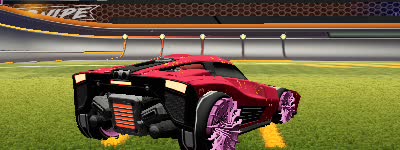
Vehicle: breakout